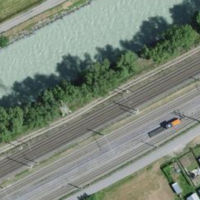
EUNIS habitat code: 15
Species observed at this site:
Centaurea scabiosa